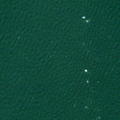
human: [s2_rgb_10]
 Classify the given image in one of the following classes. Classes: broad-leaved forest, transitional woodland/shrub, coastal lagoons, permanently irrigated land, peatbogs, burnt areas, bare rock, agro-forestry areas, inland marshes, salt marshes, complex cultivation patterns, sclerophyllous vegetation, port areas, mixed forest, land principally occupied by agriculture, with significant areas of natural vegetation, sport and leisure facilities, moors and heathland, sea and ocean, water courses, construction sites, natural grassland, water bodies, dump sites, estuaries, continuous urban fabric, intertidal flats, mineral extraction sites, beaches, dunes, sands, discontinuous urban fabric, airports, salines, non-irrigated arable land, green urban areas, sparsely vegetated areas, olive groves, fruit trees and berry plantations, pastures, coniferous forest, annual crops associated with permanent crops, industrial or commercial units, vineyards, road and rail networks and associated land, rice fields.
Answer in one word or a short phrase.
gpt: sea and ocean